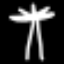
Label: palm tree